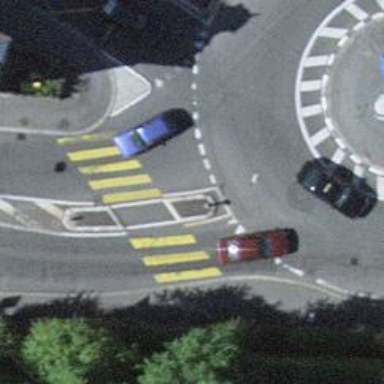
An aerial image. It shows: Uncontrolled zebra crossing with notable zebra markings.